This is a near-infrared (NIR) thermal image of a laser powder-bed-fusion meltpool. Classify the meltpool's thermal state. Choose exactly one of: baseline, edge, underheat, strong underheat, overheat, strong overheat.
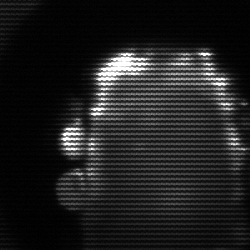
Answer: baseline